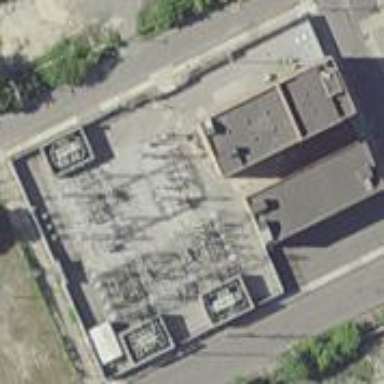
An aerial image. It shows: Transmission level substation.